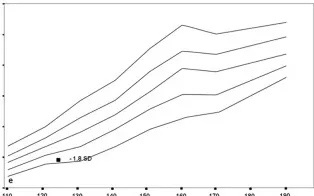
Muscle cross-sectional area (MuscleCSA) corrected for height.
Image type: chart (chart)